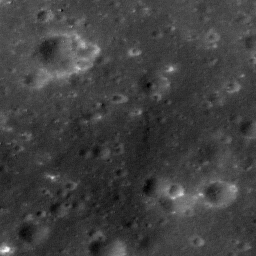
Host type: background_regolith
Lunar coordinates: latitude nan, longitude nan